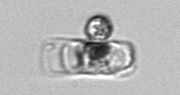
Label: Guinardia_delicatula